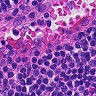
Metastatic tissue present: no